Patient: sex F, age 73
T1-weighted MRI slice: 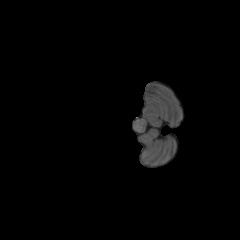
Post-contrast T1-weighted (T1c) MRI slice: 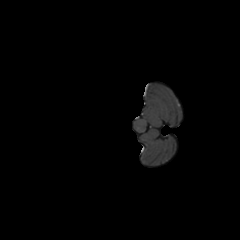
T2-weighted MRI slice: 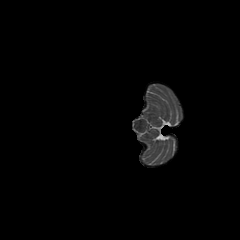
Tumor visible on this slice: no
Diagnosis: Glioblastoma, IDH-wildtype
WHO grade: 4